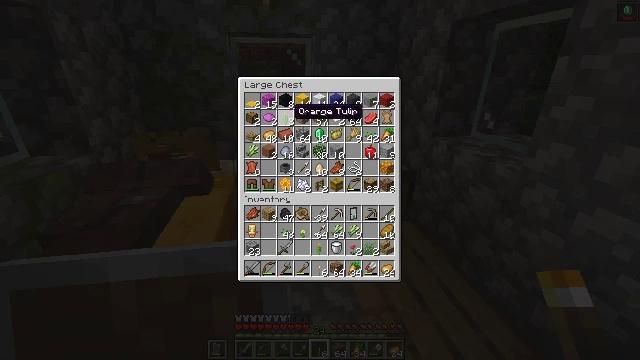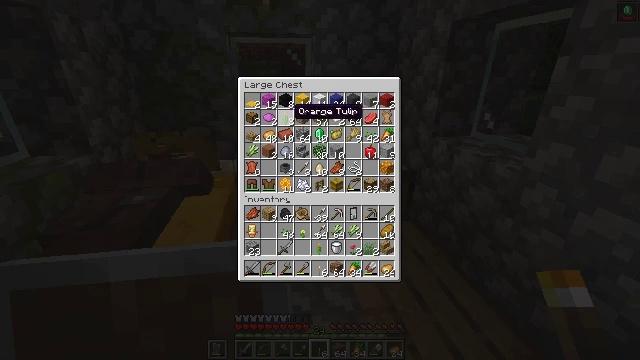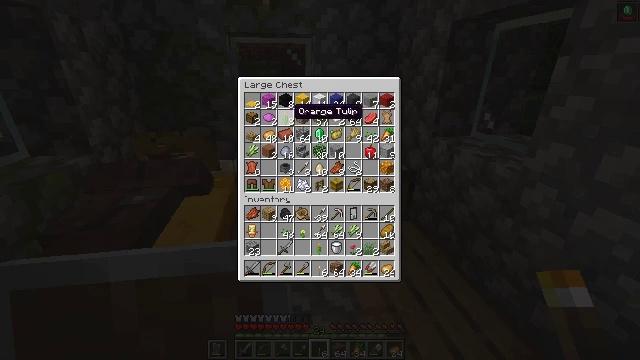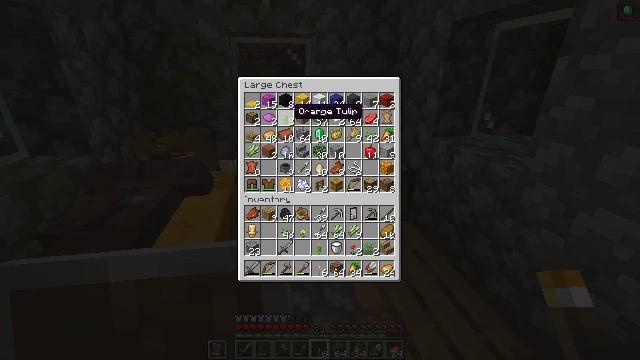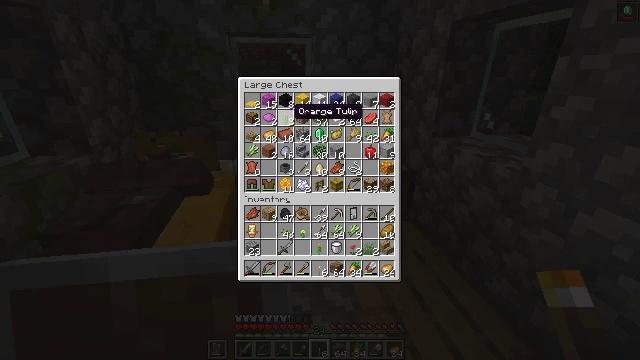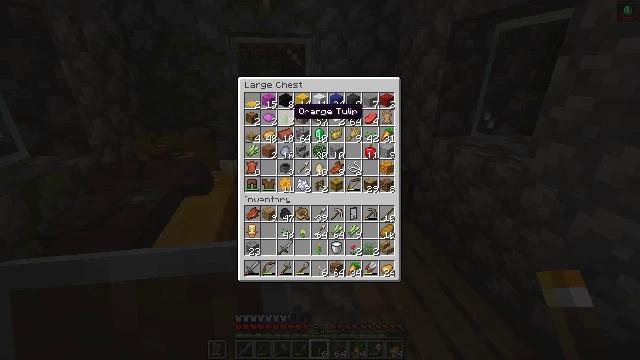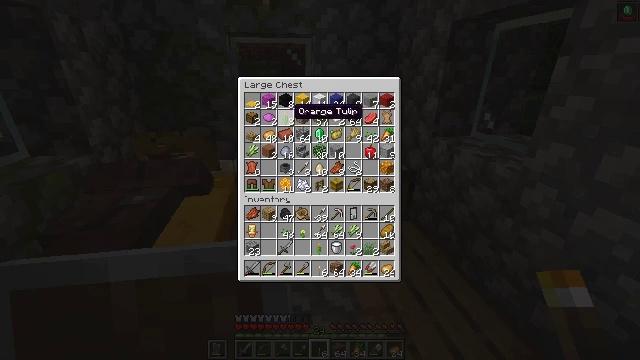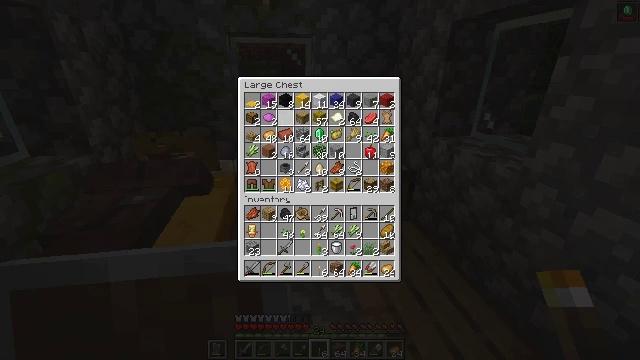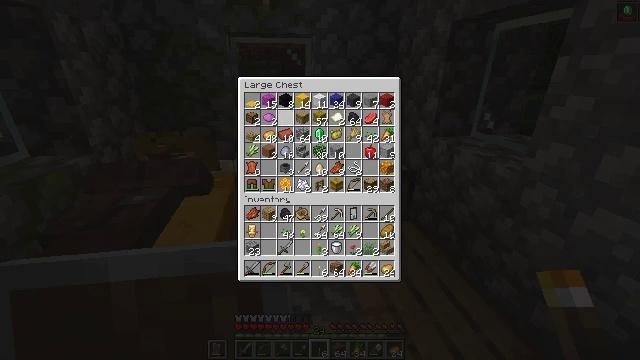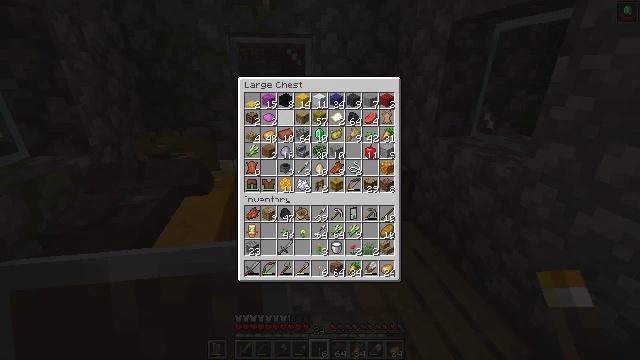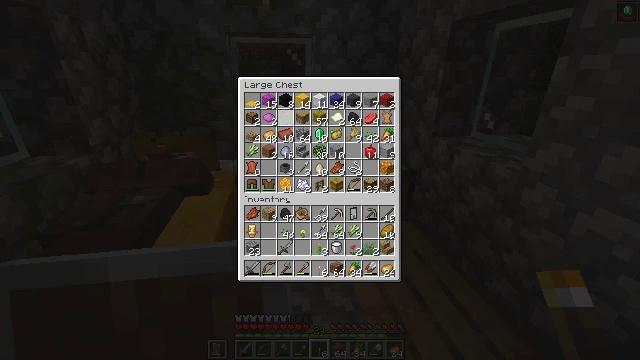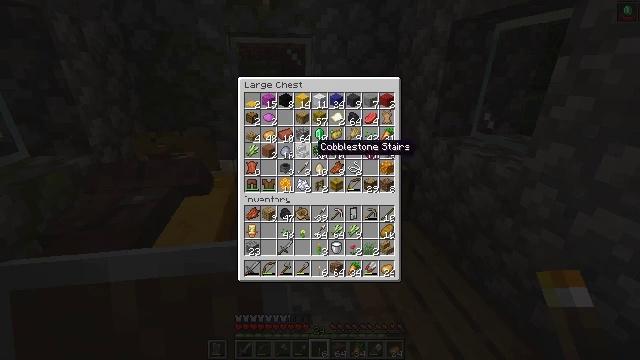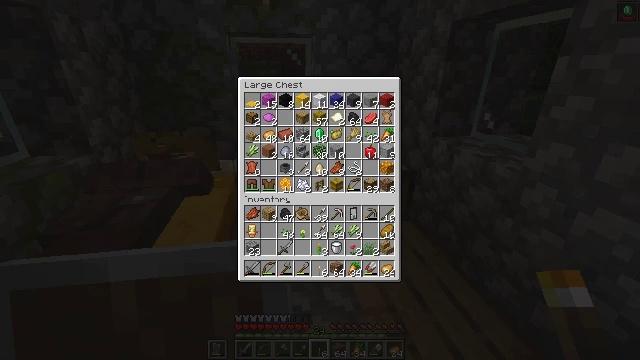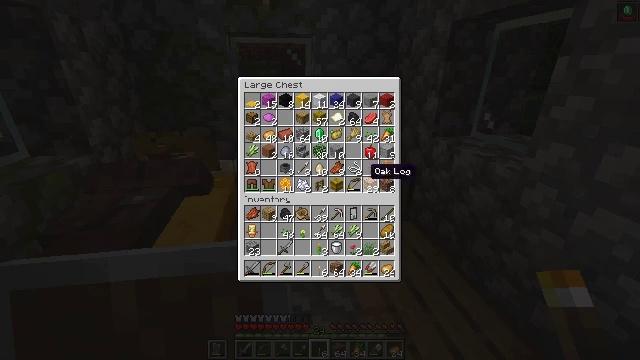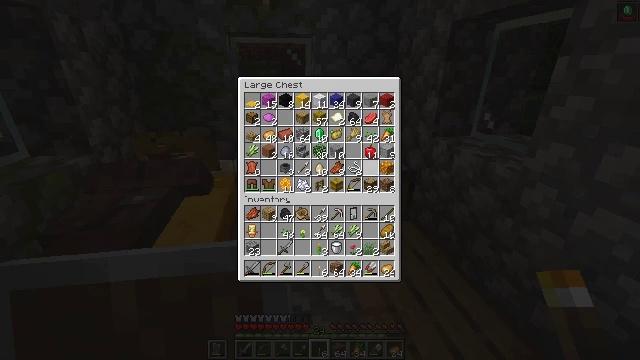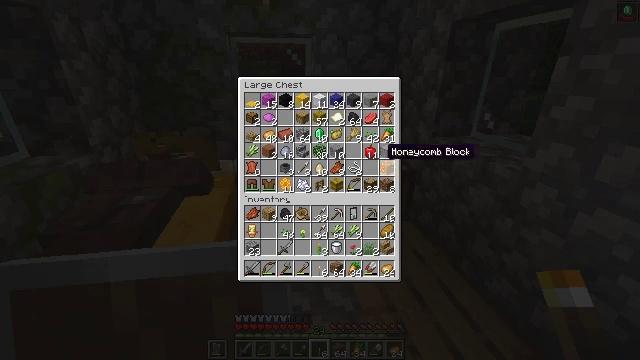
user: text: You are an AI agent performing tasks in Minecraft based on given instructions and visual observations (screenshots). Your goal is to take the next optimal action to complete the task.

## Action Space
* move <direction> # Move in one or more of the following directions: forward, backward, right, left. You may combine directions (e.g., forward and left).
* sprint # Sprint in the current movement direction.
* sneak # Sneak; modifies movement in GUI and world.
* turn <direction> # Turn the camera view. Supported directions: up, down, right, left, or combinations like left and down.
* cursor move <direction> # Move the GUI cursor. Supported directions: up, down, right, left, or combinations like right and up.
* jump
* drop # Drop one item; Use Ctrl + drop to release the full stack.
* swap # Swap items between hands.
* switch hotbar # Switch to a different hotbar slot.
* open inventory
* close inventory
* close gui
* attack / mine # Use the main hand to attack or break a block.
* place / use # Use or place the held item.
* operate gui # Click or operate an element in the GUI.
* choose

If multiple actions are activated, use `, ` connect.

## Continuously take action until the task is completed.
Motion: motion action
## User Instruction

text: Open the crafting table and craft orange dye.
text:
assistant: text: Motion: sneak
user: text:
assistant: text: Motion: sneak
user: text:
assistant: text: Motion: sneak
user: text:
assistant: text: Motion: sneak
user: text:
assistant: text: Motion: sneak
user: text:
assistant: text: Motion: sneak
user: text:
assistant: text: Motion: sneak, attack / mine
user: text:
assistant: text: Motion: sneak
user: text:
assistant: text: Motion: sneak
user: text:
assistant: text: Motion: sneak
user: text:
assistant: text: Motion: turn right and down
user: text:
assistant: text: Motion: turn right and down
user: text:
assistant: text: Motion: turn right and up
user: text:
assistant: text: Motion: turn right and up
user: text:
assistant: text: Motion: no_op
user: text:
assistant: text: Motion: turn right
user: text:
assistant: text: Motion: turn right
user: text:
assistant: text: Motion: no_op
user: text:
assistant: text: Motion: no_op
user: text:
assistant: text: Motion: no_op
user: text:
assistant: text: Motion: no_op
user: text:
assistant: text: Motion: no_op
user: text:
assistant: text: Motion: no_op
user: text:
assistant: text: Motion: no_op
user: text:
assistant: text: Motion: no_op
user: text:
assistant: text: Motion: no_op
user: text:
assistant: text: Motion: no_op
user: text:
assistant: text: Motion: no_op
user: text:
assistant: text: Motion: no_op
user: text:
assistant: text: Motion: no_op